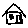
Label: house